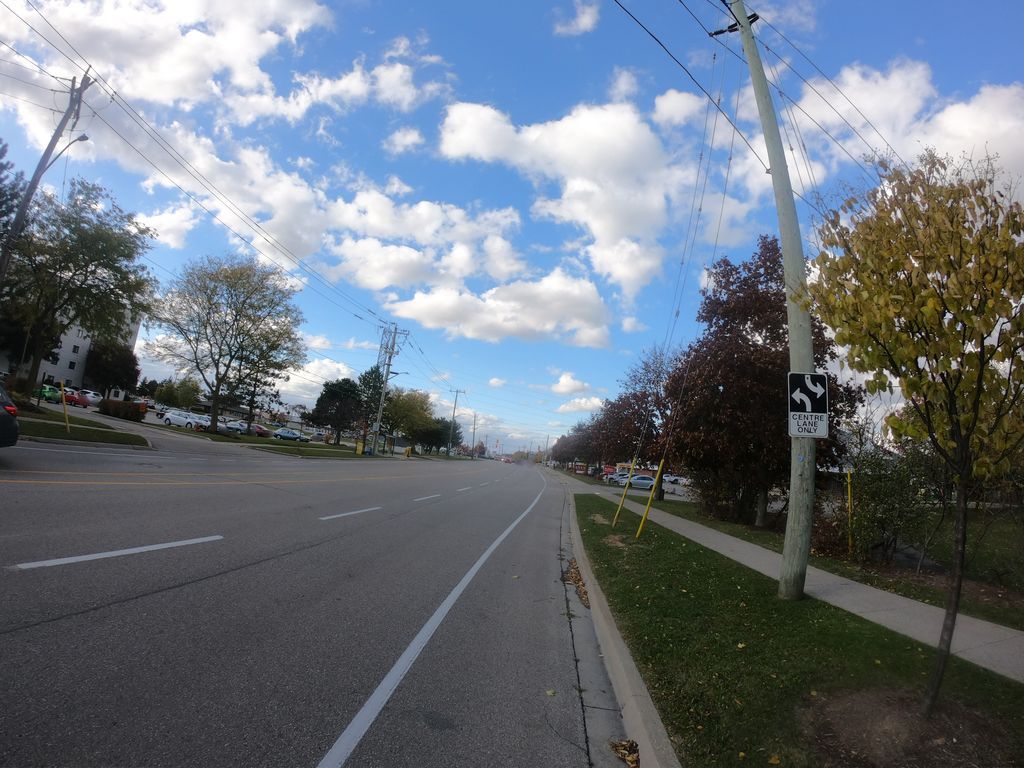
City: kitchener-waterloo